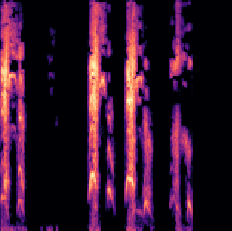
Sound class: Person sneeze